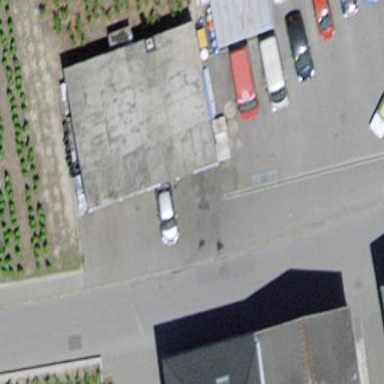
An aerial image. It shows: Garage.